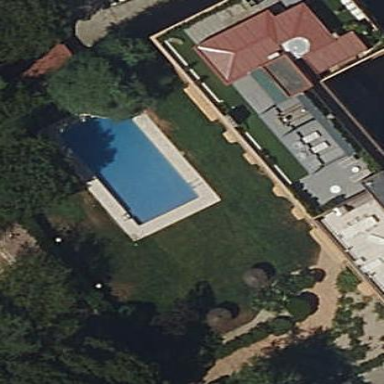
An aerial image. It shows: Swimming pool located in leisure land.